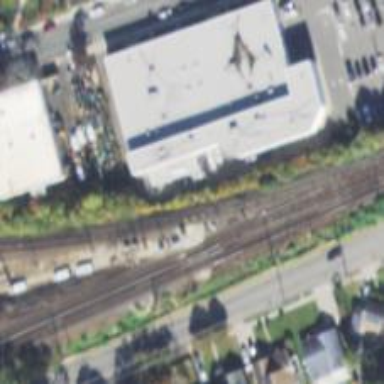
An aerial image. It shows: Electrified railway with rail tracks.